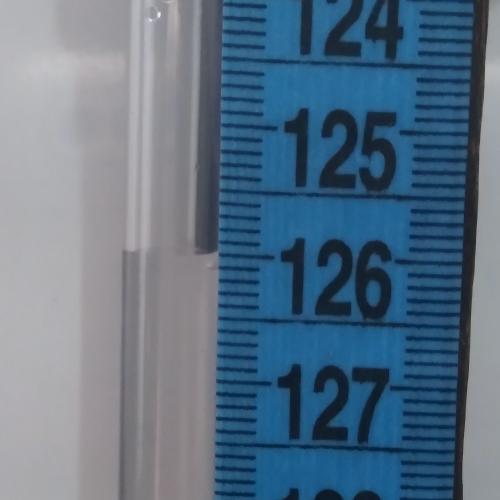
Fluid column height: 126.0 cm